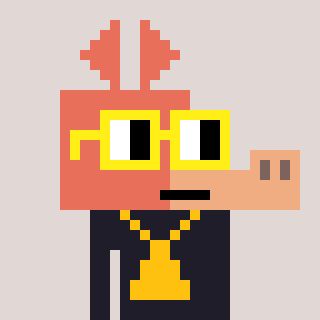
a pixel art character with square yellow glasses, a aardvark-shaped head and a grayscale-colored body on a warm background